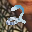
Label: 2